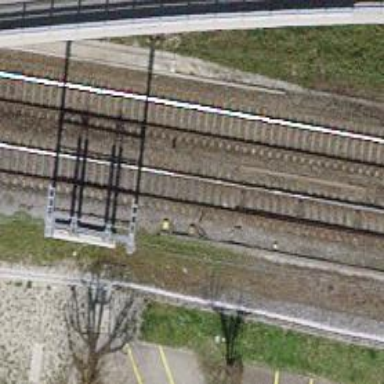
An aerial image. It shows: Railway switch.